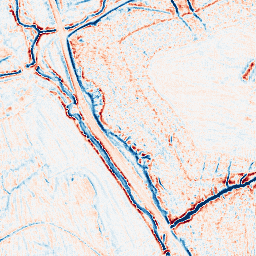
Category: edge_preserving
Decomposition family: bilateral
Decomposition parameters: d: 9
sigma_color: 25
sigma_space: 150
Upsampling method: fft_zeropad
Upsampling parameters: scale: 4
Upsampling scale: 4